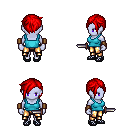
a pixel art fantasy rpg character, female body template, dark elf, purple skin, teal pirate shirt, gold greaves, red pixie cut hairstyle, leather bracers, ghillies, dagger, four views (front, back, left, right), 2x2 character sprite sheet, small pixel art, hard edges, no anti-aliasing